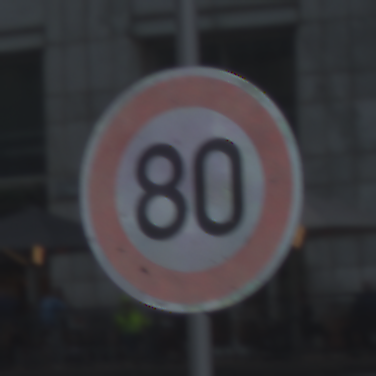
Verkehrszeichen: Geschwindigkeit80
Umgebung: Outdoor, Urban
Tageszeit: MorningAfternoon
Wetter: PartlyCloudy
Licht: Natural
Jahreszeit: NotSpecified
Kontrast: LowContrast